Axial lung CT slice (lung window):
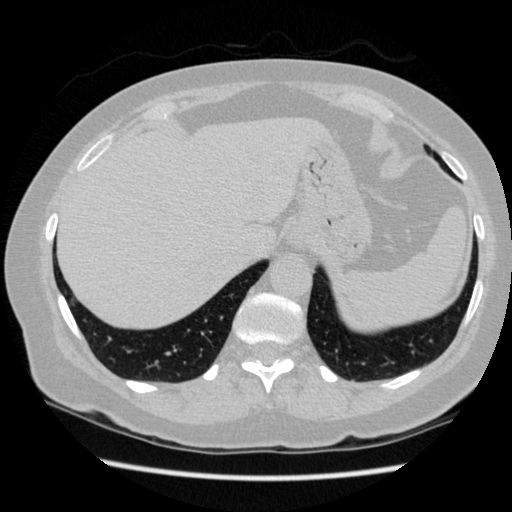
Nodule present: no